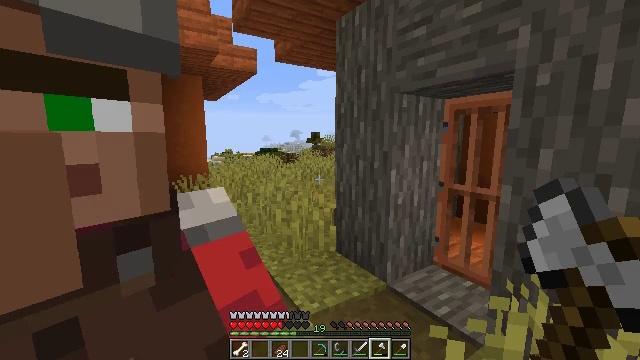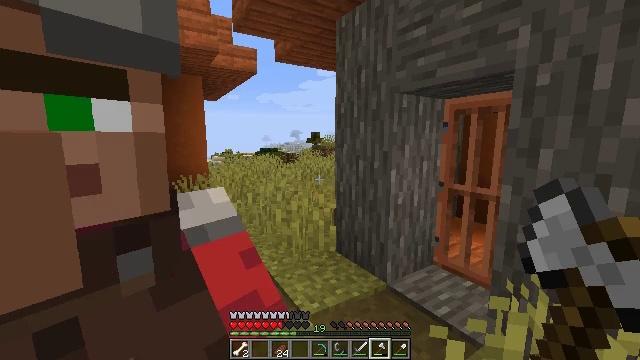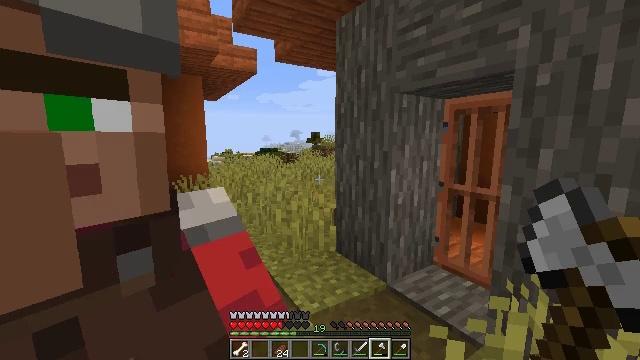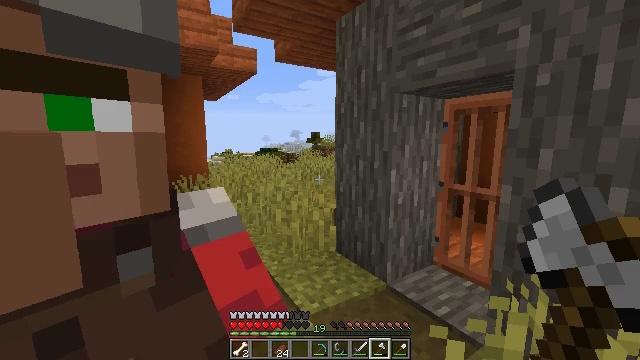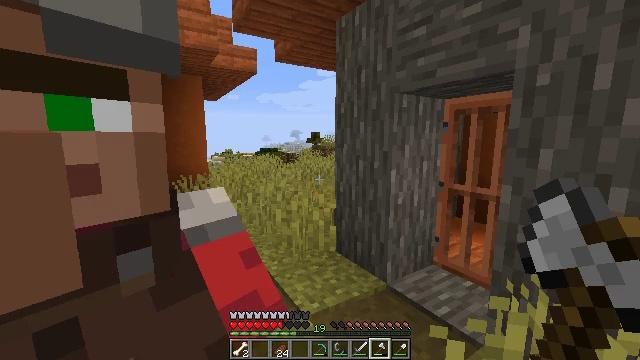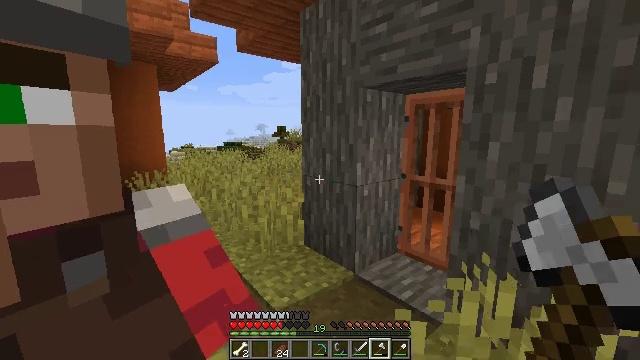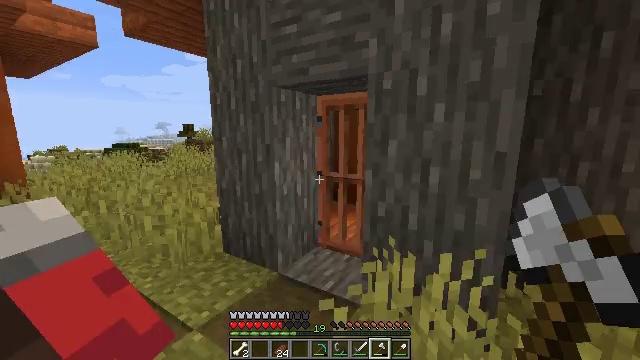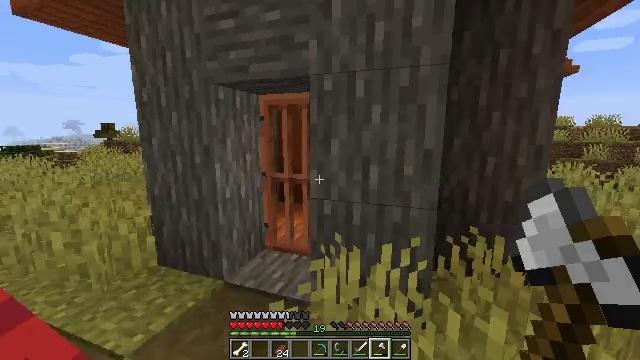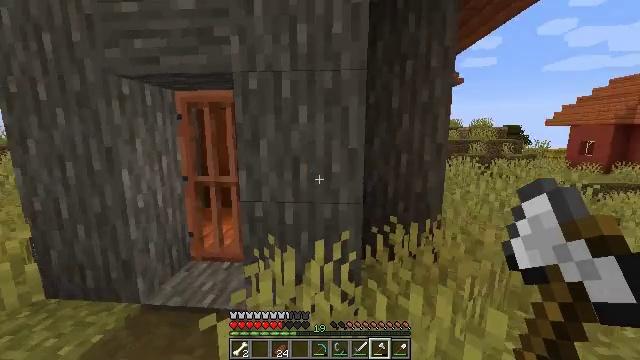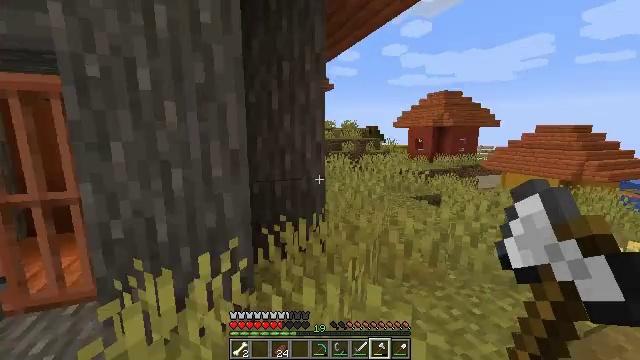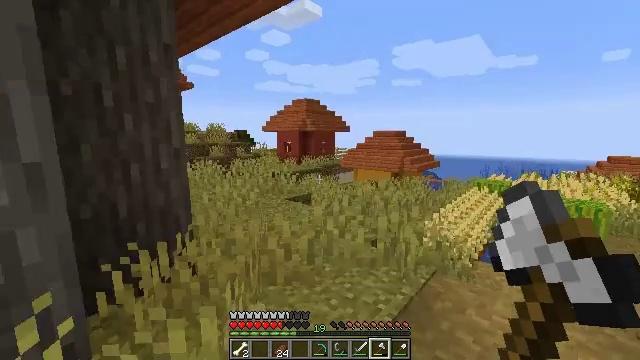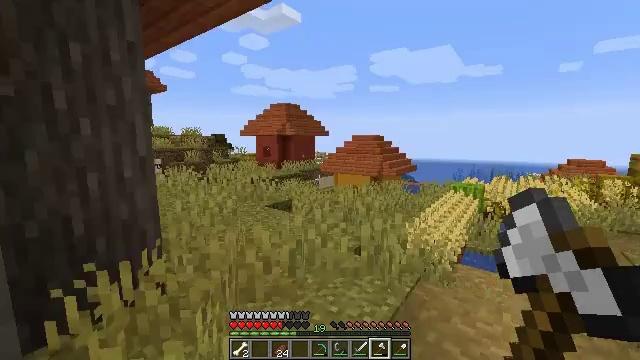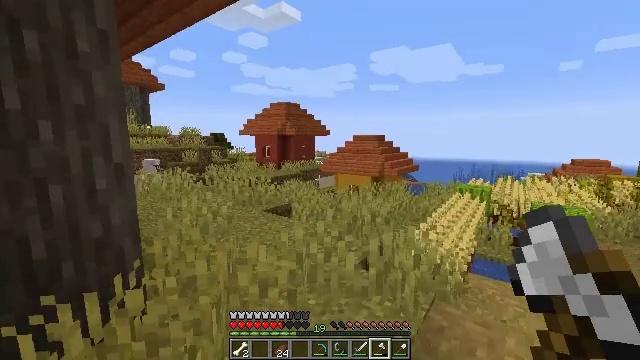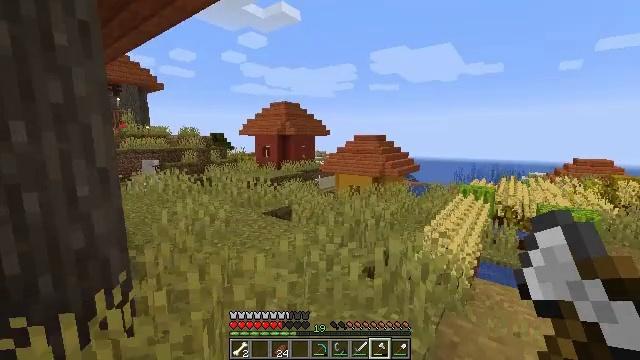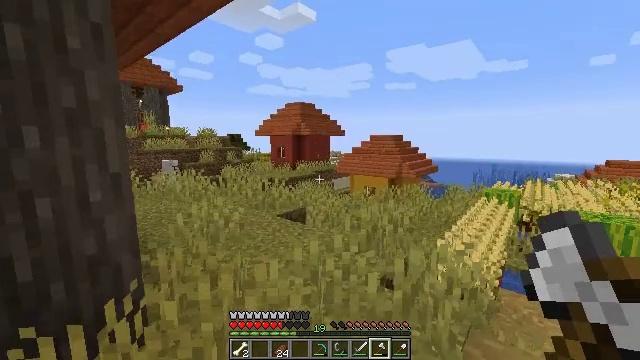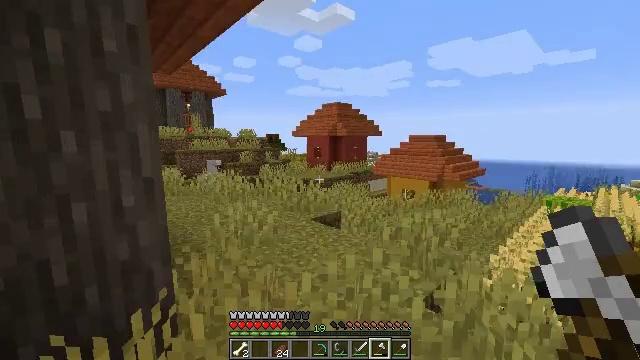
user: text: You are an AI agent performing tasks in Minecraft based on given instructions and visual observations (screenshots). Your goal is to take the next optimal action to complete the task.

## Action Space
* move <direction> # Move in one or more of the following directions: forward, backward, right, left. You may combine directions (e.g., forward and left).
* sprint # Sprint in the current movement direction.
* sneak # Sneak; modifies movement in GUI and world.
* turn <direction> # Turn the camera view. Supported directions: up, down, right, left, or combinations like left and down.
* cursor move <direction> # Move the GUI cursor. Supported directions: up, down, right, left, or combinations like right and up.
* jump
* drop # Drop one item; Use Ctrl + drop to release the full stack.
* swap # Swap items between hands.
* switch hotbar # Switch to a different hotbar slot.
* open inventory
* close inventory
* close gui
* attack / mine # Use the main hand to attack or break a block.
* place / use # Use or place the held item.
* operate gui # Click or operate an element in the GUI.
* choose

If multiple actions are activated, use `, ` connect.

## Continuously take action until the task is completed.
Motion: motion action
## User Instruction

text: Use the crafting table to get chainmail boots.
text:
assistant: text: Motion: no_op
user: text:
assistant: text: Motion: no_op
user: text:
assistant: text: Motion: no_op
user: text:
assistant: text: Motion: no_op
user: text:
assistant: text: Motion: turn right and down
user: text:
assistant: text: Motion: turn right
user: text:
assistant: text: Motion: turn right
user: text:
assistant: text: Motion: turn right
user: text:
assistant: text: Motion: move forward, turn right
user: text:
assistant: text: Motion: move forward, turn right
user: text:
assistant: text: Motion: move forward, turn right and up
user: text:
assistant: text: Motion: move forward
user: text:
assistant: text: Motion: move forward
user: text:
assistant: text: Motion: move forward, turn left
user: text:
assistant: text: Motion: move forward, turn left
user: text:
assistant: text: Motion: move forward, sprint, turn left
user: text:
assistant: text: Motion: move forward, sprint
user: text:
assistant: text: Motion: move forward, sprint, turn left
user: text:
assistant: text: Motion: move forward, turn left
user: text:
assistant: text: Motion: move forward, turn left
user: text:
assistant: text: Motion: move forward, turn left
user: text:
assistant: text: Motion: move forward, sprint, turn left
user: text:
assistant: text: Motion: move forward, sprint
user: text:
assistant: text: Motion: move forward, turn left
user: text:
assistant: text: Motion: move forward, turn left
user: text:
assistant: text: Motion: move forward, turn left
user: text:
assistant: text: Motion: move forward, sprint
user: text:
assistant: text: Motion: move forward, sprint
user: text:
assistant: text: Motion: move forward, sprint
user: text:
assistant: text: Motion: move forward, sprint, turn left